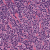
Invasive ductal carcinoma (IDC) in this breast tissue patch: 1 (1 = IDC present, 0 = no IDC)